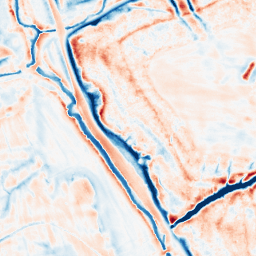
Category: edge_preserving
Decomposition family: bilateral
Decomposition parameters: d: 21
sigma_color: 100
sigma_space: 150
Upsampling method: sinc_hamming
Upsampling parameters: scale: 2
kernel_size: 4
Upsampling scale: 2